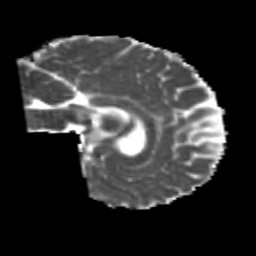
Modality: MD
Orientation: sagittal
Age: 21
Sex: male
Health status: healthy
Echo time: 0.074 s